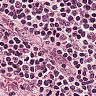
Metastatic tissue present: no